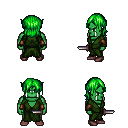
a pixel art fantasy rpg character, male body template, orc, green skin, green robe, red pants, green long bangs hairstyle, leather bracers, maroon shoes, dagger, four views (front, back, left, right), 2x2 character sprite sheet, small pixel art, hard edges, no anti-aliasing